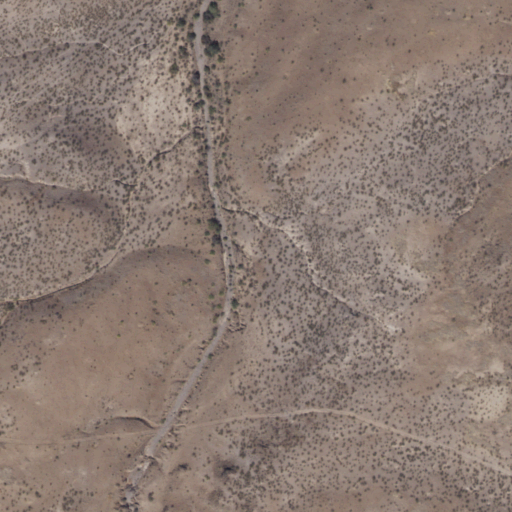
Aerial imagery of valley in Arizona named Grayhorse Canyon containing shrub and grassland